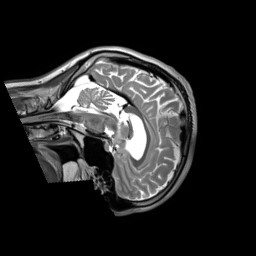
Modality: T2w
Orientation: sagittal
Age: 34
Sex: male
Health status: ill
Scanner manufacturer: siemens
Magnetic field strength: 3 T
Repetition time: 2.8 s
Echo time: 0.326 s